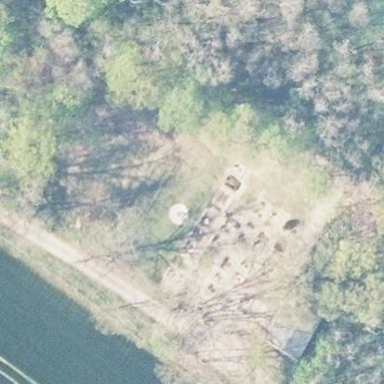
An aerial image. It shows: Cemetery.